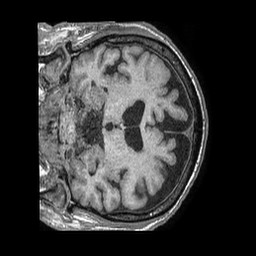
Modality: T1w
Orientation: coronal
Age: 69
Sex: male
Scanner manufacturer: philips
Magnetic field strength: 1.5 T
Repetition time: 0.007672 s
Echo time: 0.003491 s